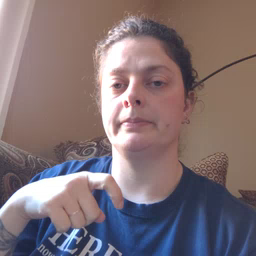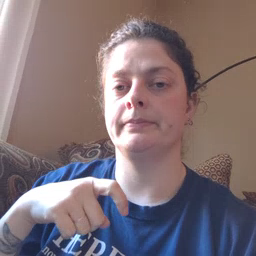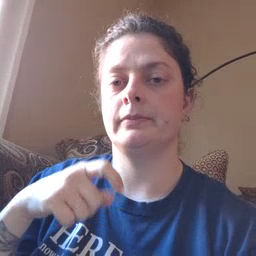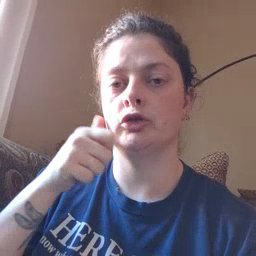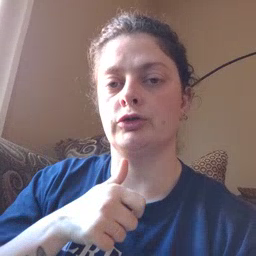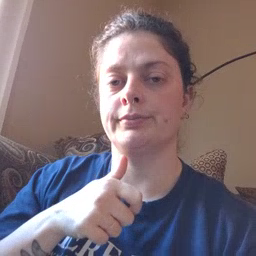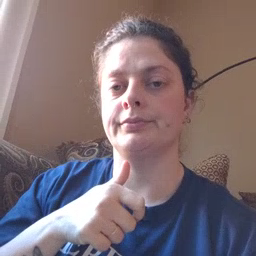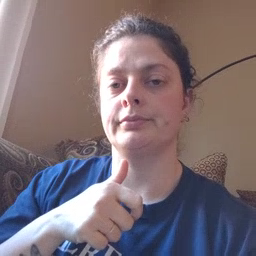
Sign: girl